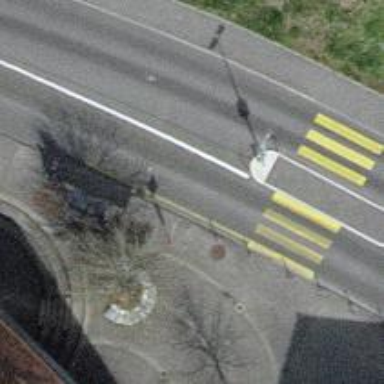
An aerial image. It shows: Bus stop with shelter for public transportation.